Question: I have just started working on WCF and I need to run a service on IIS.
The problem is this; I have started my IIS server and almost every extra program that can be activated from the control panel, but when I open a new web site and choose WCF service as type and press enter I get the following image:

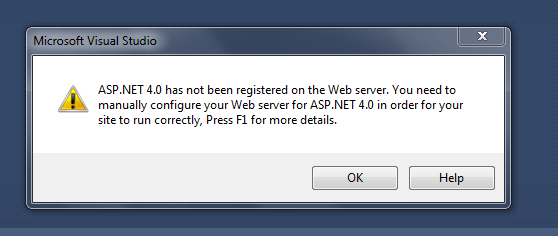
Answer: You need to install the .NET 4.0 framework to IIS. See my post <URL> for more help. If you need further assistance, please post a comment to this post and I'll do my best to help.
Also, the version of IIS would be helpful.